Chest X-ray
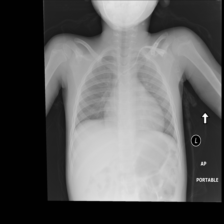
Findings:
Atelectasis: negative
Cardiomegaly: negative
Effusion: negative
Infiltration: negative
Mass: negative
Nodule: negative
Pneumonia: negative
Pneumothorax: negative
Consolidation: negative
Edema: negative
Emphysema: negative
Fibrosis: negative
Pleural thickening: negative
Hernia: negative